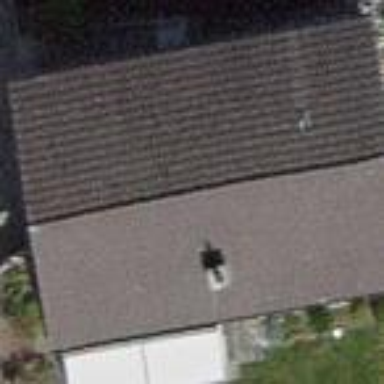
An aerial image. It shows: Building with tiled roof.